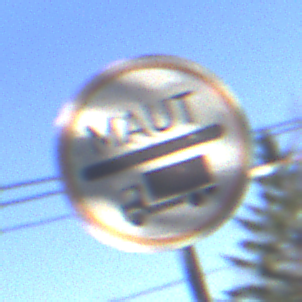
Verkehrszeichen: Mautpflicht
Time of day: MorningAfternoon
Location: Outdoor (Nature)
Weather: Clear
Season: Winter
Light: Natural